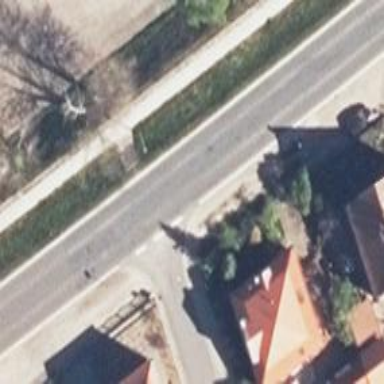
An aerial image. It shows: Secondary road with asphalt surface. There is sidewalk on the left side.